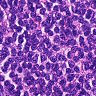
Metastatic tissue present: no